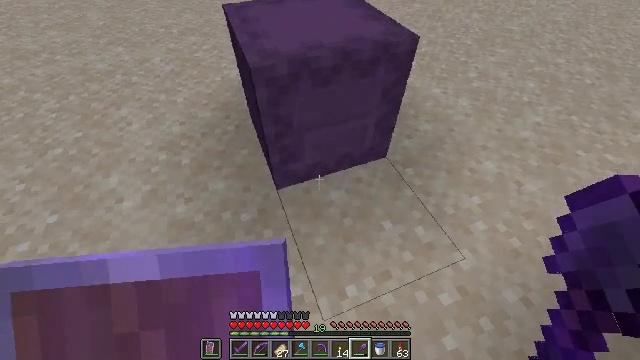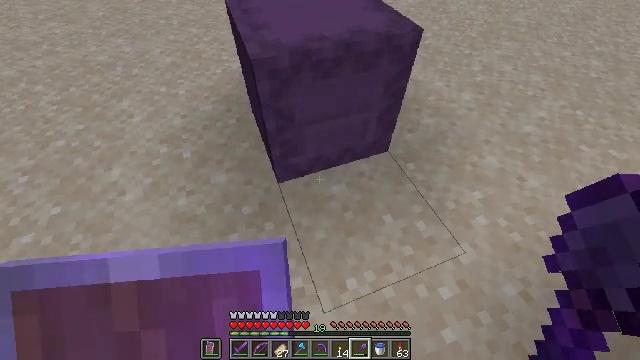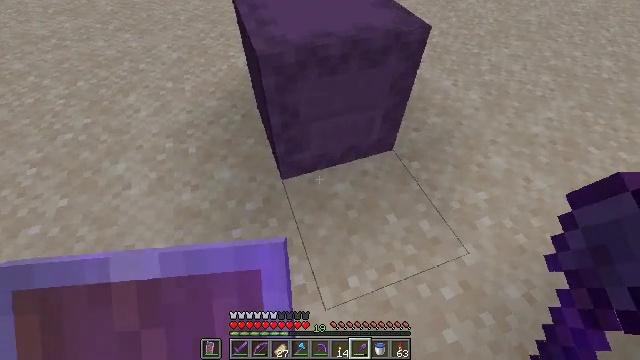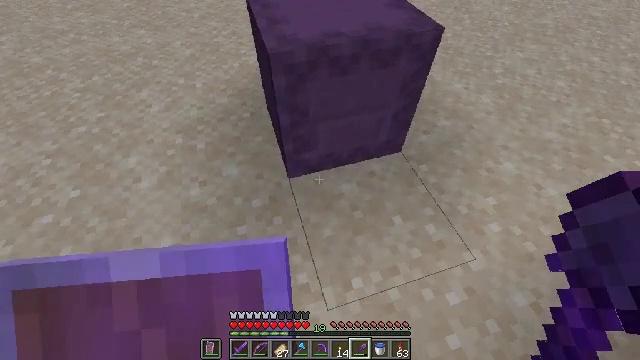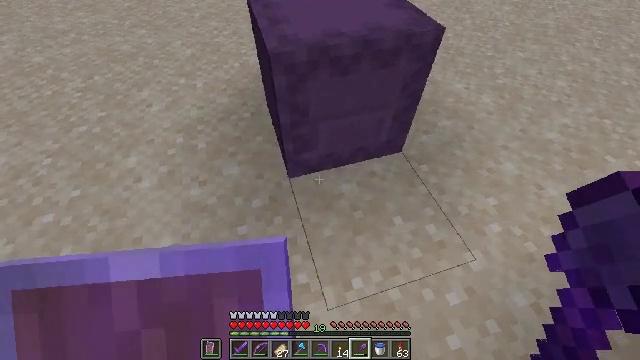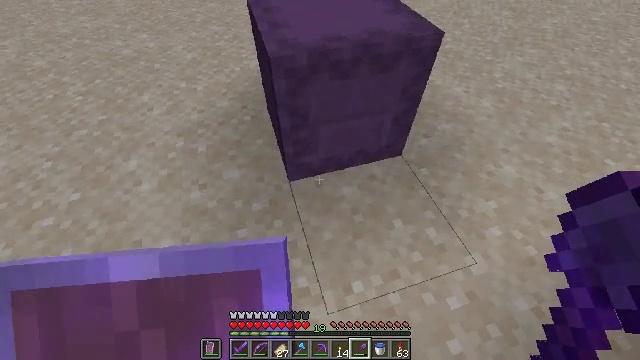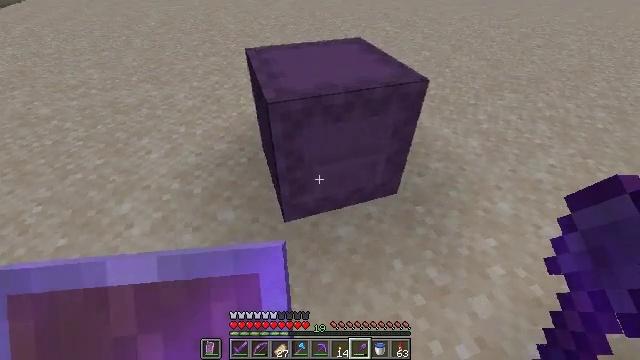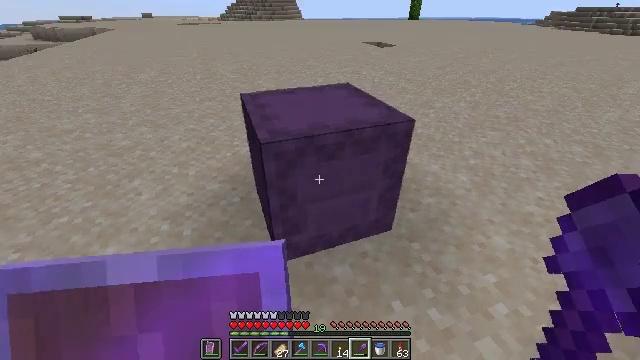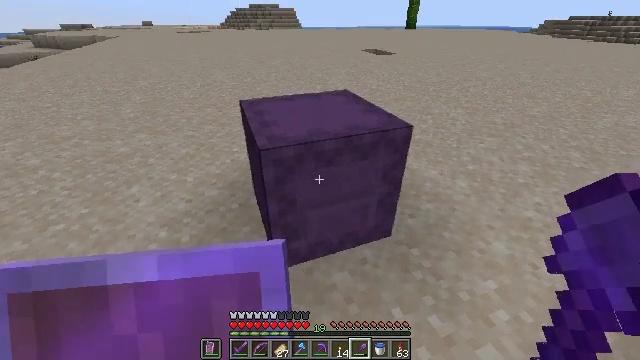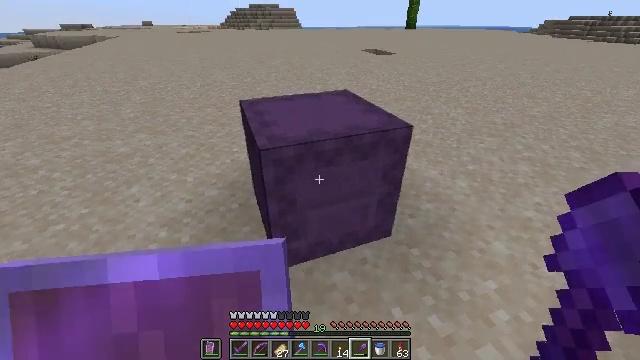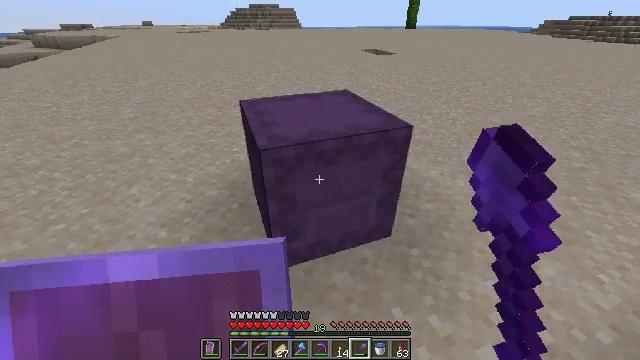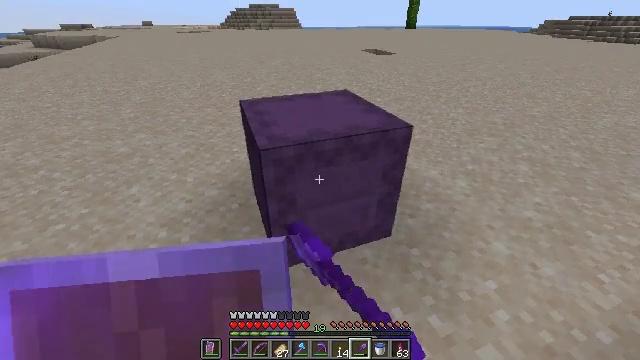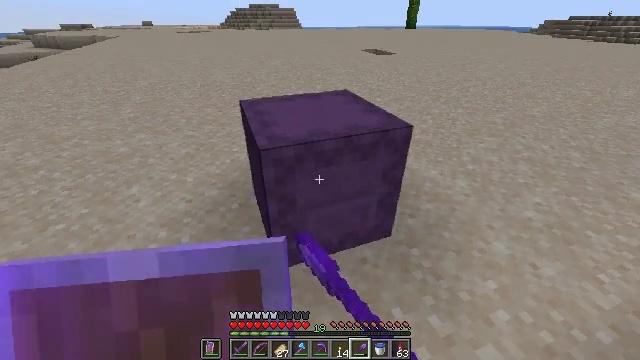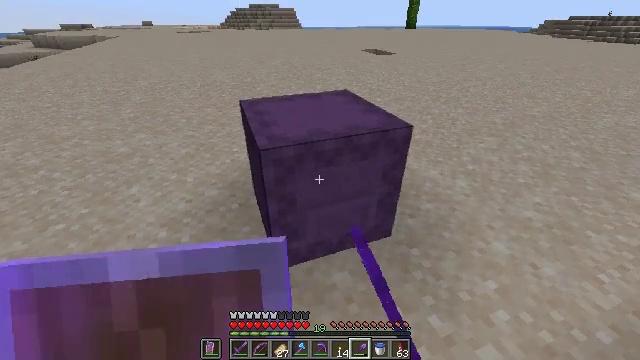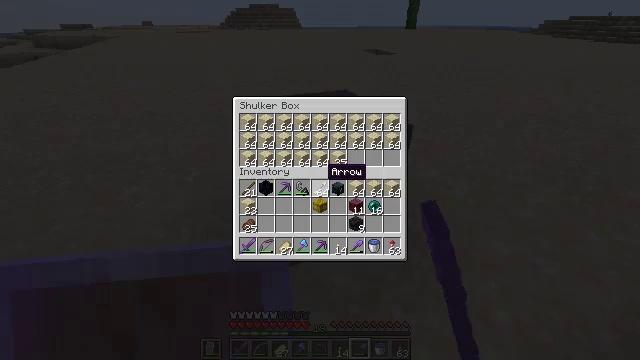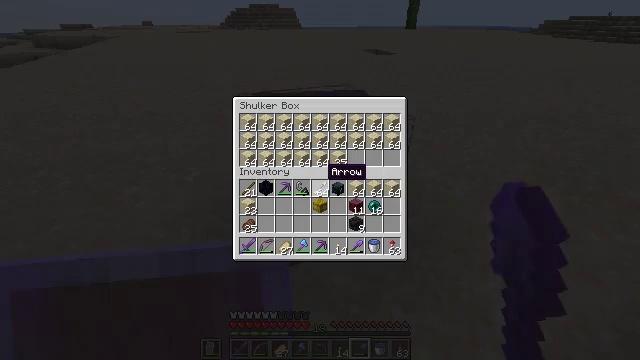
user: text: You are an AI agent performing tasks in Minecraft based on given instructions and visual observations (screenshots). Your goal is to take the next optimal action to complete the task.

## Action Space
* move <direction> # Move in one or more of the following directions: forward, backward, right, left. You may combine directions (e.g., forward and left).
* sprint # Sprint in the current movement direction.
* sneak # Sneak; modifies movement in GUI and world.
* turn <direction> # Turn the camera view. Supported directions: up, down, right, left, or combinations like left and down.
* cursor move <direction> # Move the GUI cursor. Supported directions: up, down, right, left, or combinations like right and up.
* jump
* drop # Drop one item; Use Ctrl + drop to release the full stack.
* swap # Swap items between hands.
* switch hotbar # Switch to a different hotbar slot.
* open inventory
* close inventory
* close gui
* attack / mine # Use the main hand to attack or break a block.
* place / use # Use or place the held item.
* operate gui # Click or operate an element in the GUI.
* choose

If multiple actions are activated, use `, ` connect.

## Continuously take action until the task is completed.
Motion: motion action
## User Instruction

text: Break the sand block.
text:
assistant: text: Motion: turn down
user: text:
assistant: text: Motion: turn left
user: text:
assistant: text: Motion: turn left
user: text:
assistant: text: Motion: no_op
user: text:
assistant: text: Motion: no_op
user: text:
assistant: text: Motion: turn right and up
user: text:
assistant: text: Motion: turn right and up
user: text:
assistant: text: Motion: turn up
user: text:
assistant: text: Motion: use / place
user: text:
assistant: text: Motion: use / place
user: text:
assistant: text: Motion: use / place
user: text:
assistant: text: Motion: no_op
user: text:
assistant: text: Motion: no_op
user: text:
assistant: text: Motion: no_op
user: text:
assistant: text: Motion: no_op
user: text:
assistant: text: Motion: no_op
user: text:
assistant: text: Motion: no_op
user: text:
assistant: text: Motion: no_op
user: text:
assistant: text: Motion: no_op
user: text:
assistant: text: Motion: no_op
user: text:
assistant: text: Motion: turn down
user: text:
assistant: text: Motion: no_op
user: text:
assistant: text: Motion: no_op
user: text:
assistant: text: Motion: turn right
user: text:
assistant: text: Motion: turn right
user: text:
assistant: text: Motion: no_op
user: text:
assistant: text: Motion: no_op
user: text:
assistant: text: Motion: no_op
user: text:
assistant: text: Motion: no_op
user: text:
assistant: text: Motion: no_op